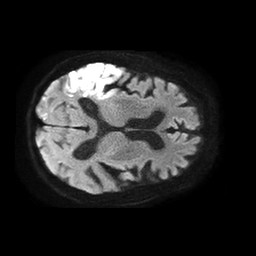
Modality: TRACE
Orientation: axial
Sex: female
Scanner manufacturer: philips
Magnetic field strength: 1.5 T
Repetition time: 4.6 s
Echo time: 0.08631 s